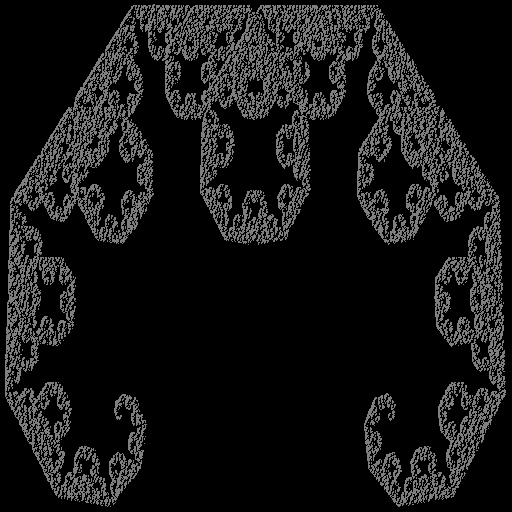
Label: c_curve